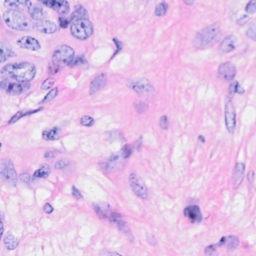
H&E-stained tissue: Breast